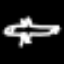
Label: airplane